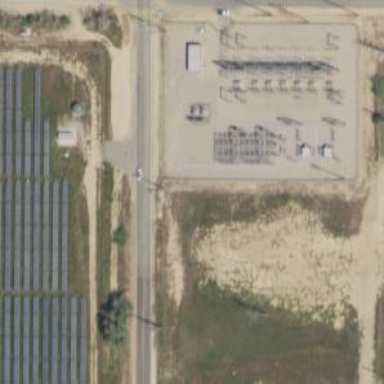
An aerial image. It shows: Substation surrounded by fence.